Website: bh-photo
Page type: gifting
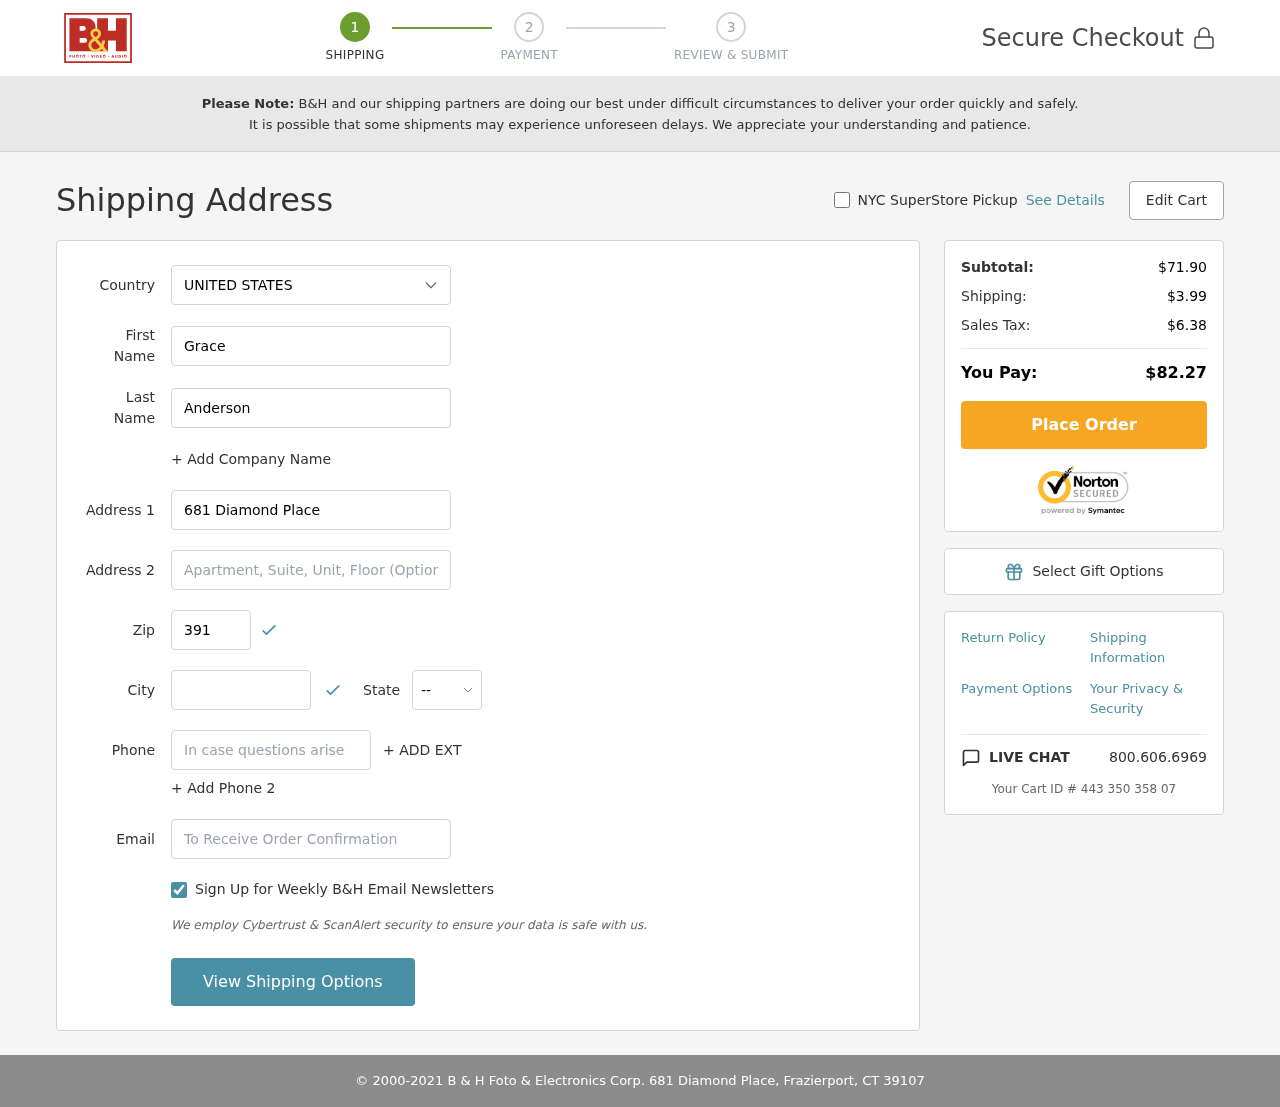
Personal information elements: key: PII_CITY
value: Frazierport
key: PII_COUNTRY
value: United States
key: PII_EMAIL
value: ganderson@gmail.com
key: PII_FIRSTNAME
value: Grace
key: PII_LASTNAME
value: Anderson
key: PII_PHONE
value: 3522918695
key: PII_POSTCODE
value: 39107
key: PII_STATE_ABBR
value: CT
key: PII_STREET
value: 681 Diamond Place
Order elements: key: ORDER_SUBTOTAL
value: $71.90
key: ORDER_SHIPPING_COST
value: $3.99
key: ORDER_TAX
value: $6.38
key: ORDER_TOTAL
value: $82.27
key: ORDER_ID
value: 443 350 358 07